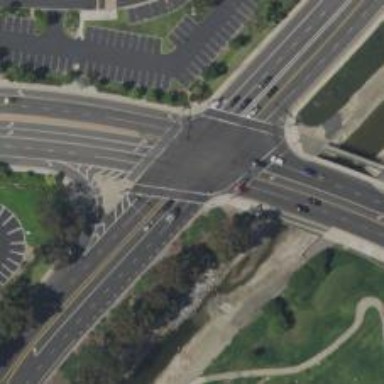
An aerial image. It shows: Crossing on the cycleway.